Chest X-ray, PA view. Patient: 66 years old, sex M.
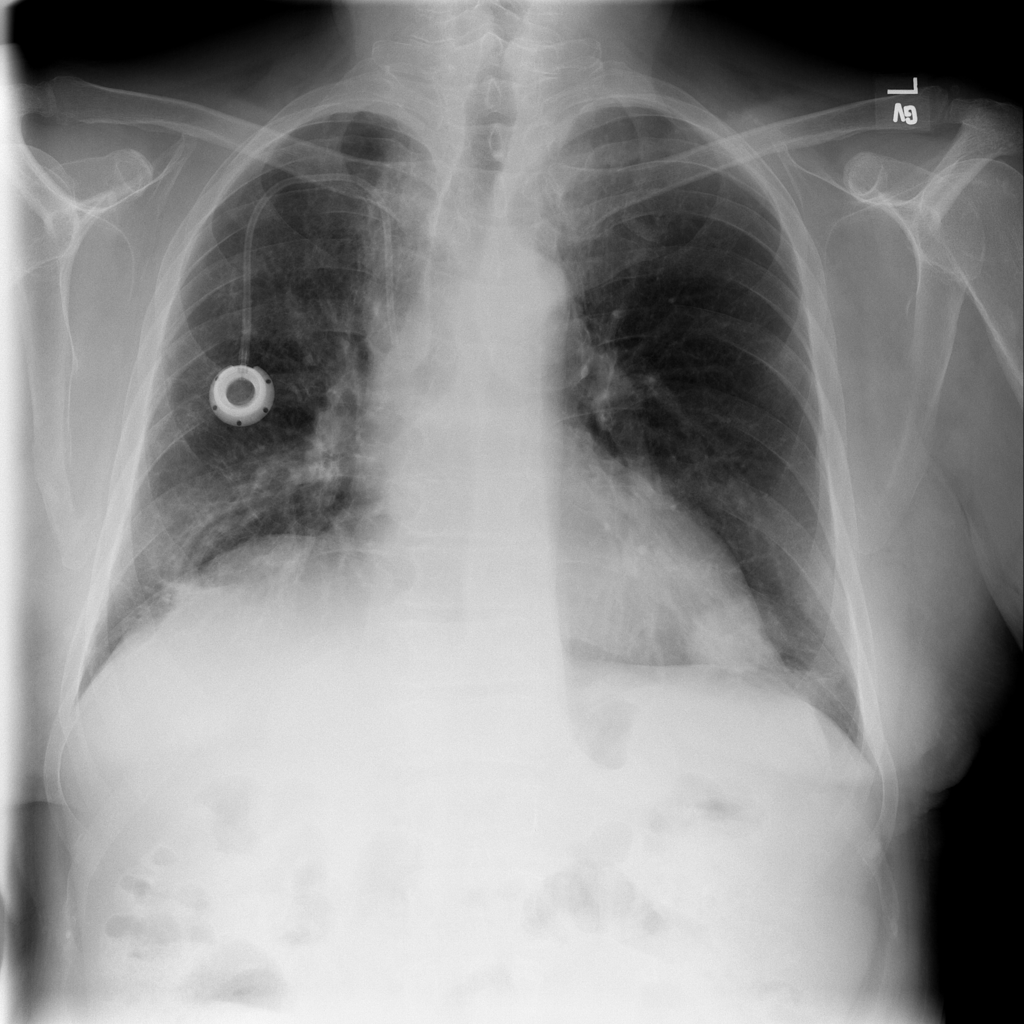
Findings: Atelectasis, Fibrosis, Infiltration, Mass